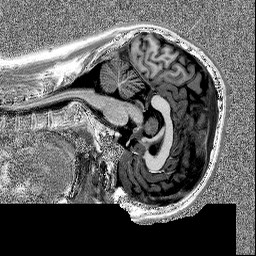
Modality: MP2RAGE
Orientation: sagittal
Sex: male